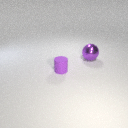
large purple metal sphere to the right of small purple rubber cylinder